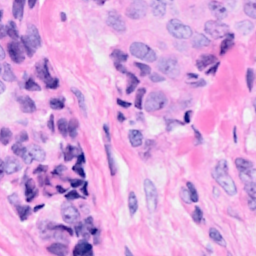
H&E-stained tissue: Breast